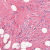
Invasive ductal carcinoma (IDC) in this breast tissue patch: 0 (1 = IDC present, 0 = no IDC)